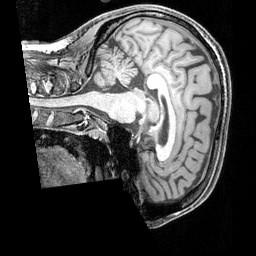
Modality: T1w
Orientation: sagittal
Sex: female
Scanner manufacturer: siemens
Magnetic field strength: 3 T
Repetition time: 2.3 s
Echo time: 0.00226 s